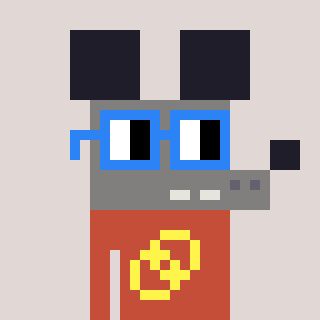
a pixel art character with square blue glasses, a mouse-shaped head and a rust-colored body on a warm background